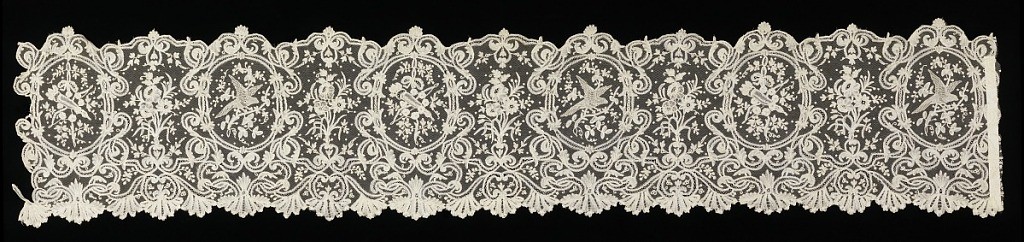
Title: Band
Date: late 18th century
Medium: linen Technique: appliqué on net; bobbin lace
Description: Lace border with a fine net ground with designs in bobbin lace applied by hand. Medallions frame alternately birds with extended wings and quivers with arrows; with sprays of flowers in between. Surrounded by scrolling lines, scalloped edge top and bottom.